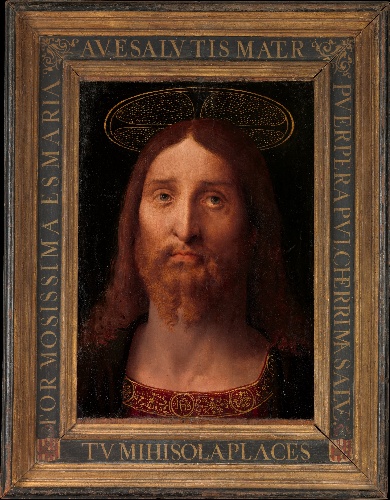
Title: Head of Christ
Artist: Fernando Yáñez de la Almedina
Artist bio: Spanish, Almedina, ca. 1475?–1536 Valencia
Date: ca. 1506
Object type: Painting
Classification: Paintings
Medium: Oil on poplar
Dimensions: 16 1/2 × 12 in. (41.9 × 30.5 cm)
Department: European Paintings
Credit line: Purchase, The Morris and Alma Schapiro Fund Gift, and Bequest of George D. Pratt, by exchange, 2014
Accession year: 2014
Repository: Metropolitan Museum of Art, New York, NY
Tags: Christ